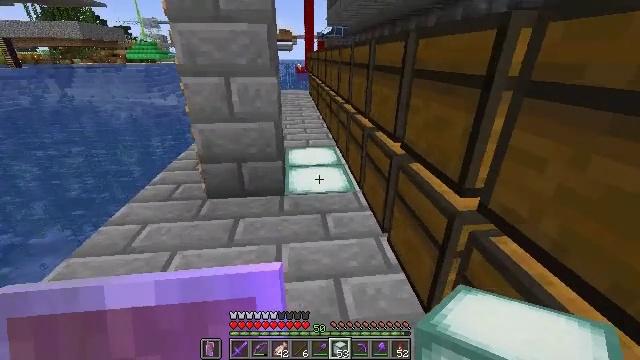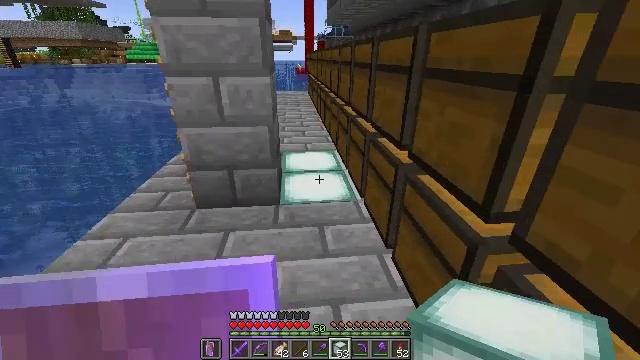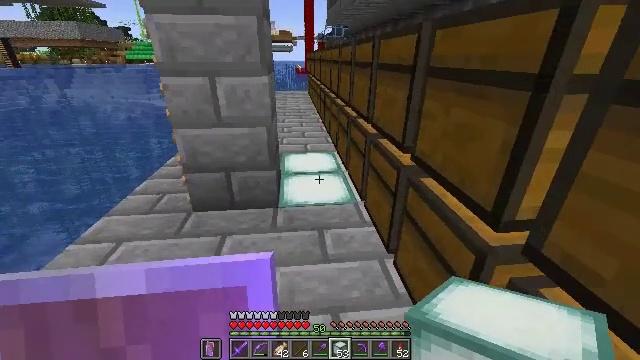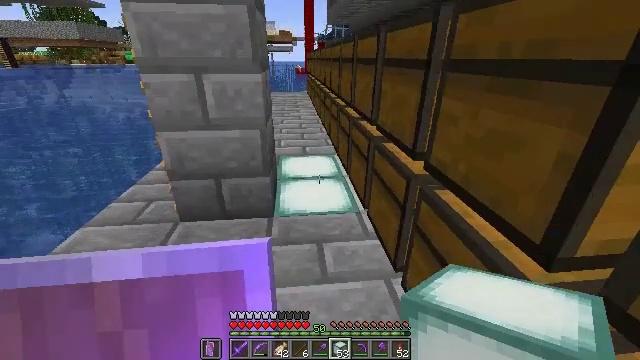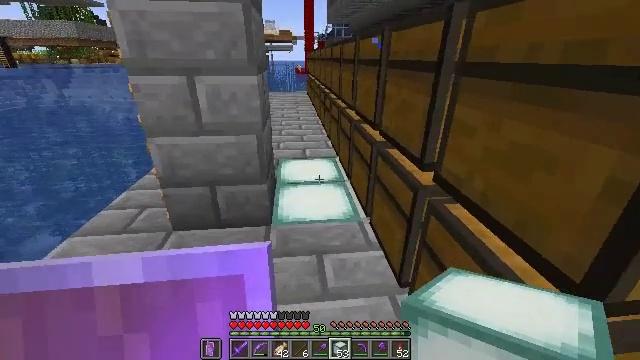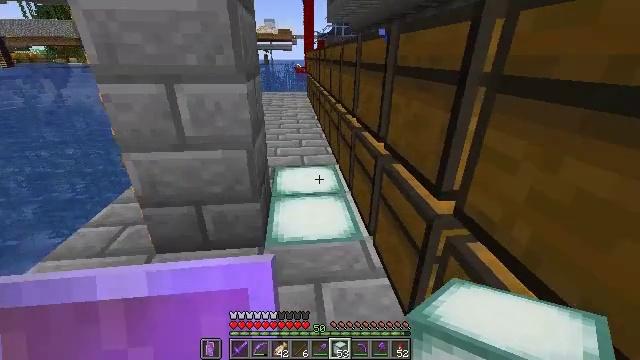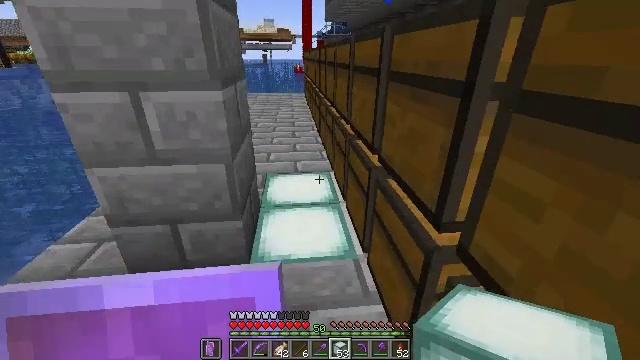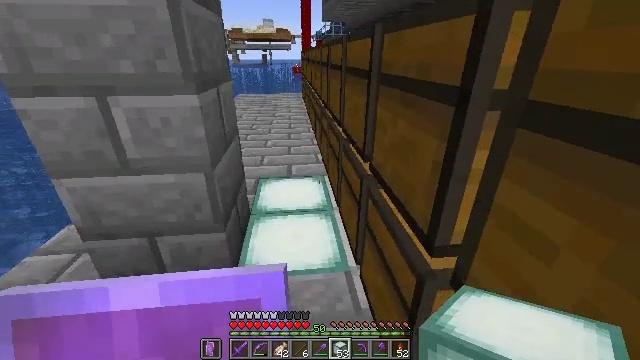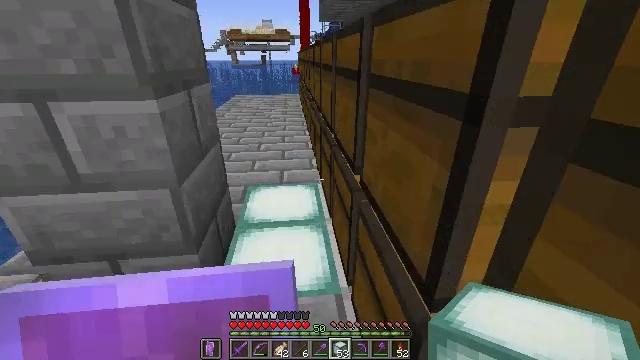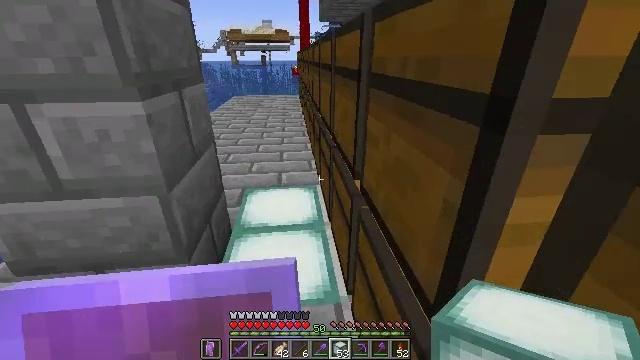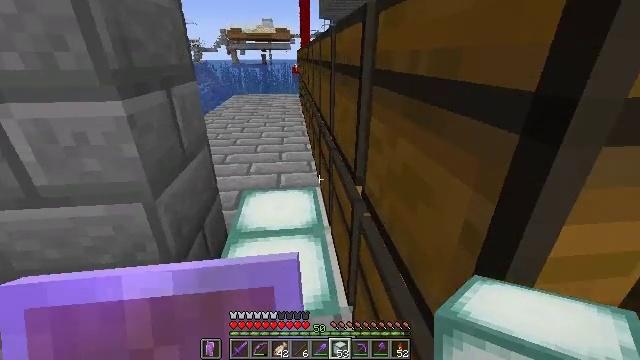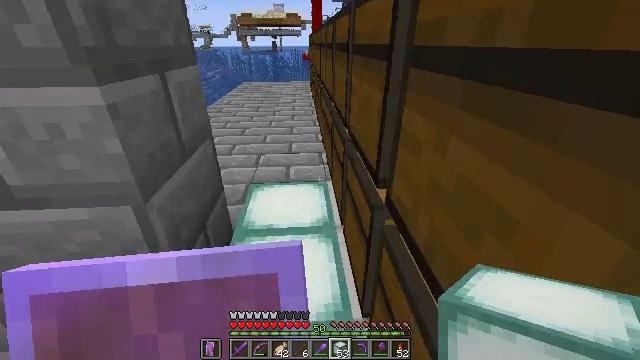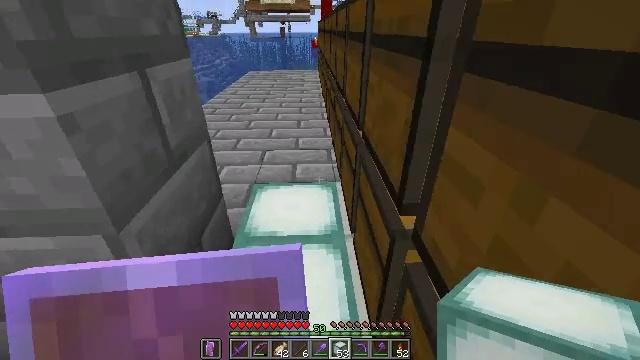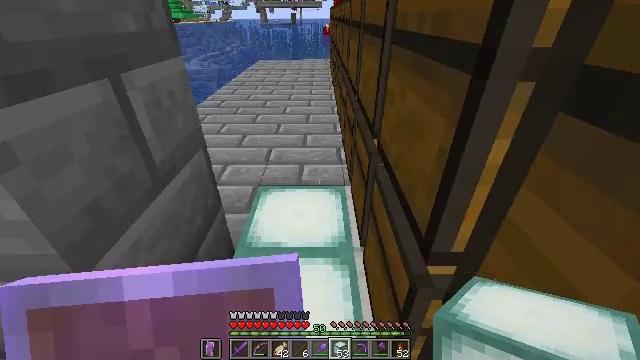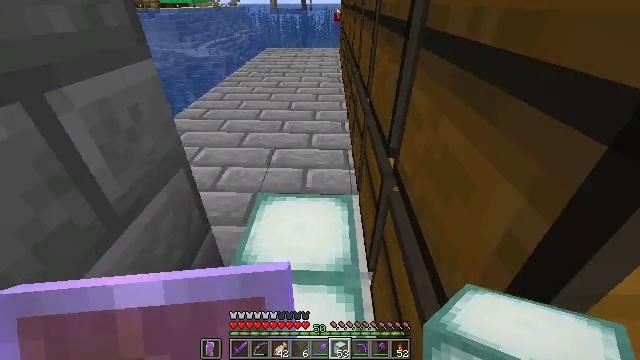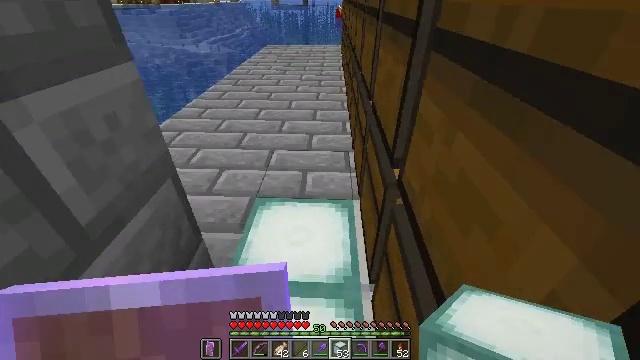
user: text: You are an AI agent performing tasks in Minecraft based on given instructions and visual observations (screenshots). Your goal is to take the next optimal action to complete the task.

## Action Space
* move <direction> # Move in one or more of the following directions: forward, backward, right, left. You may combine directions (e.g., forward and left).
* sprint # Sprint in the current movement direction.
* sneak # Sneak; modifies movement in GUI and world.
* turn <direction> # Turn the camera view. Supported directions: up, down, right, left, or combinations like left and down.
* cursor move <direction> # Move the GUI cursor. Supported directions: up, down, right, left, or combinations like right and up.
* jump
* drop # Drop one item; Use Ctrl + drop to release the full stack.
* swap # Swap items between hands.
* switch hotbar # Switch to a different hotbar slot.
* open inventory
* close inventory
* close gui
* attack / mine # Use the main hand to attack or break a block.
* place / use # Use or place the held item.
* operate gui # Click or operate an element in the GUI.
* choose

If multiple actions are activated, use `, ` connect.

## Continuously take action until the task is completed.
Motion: motion action
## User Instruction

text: Collect the stone bricks by mining.
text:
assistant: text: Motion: move forward
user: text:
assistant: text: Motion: move forward
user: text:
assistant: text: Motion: move forward
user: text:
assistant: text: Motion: move forward
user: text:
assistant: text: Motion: move forward and move right
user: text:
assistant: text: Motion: move forward and move right
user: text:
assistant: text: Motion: move forward and move right
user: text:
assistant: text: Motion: move forward
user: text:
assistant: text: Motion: move forward
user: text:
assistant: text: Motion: move forward
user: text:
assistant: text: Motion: move forward, turn left and down
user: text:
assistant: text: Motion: move forward, turn left and down
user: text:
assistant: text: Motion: move forward, turn left and down
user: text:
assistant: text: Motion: move forward, turn left and down
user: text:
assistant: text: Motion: move forward
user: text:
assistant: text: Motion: move forward
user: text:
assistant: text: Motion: move forward
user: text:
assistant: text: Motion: move forward
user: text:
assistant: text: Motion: move forward
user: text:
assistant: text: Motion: move forward
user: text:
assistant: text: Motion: move forward and move left
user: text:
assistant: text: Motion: move left, turn right and down
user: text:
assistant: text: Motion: move left, turn right and down
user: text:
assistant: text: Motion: move left, turn right and down
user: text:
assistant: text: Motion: move left, turn right and down
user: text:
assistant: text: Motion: move left, turn right and down
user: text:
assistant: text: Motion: move back and move left
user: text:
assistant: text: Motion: move back, turn right
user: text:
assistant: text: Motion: move back, turn right and up
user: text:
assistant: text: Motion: move back, turn right